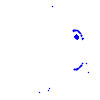
Particle: pion